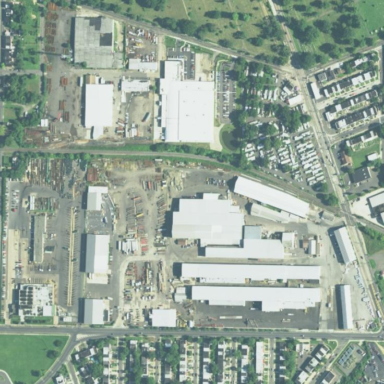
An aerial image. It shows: Industrial area.